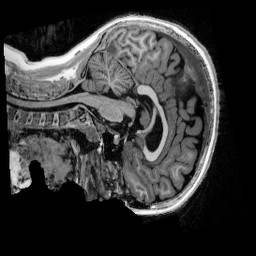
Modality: UNIT1_denoised
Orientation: sagittal
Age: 11
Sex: female
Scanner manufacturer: siemens
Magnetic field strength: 3 T
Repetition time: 4 s
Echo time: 0.00303 s